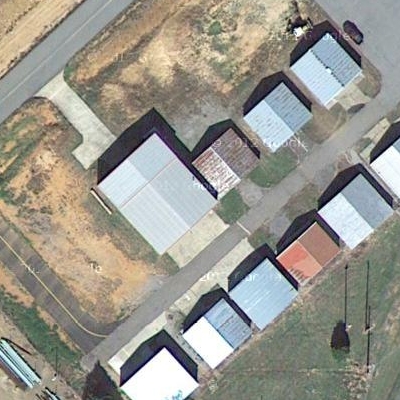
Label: cIndustry